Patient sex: F
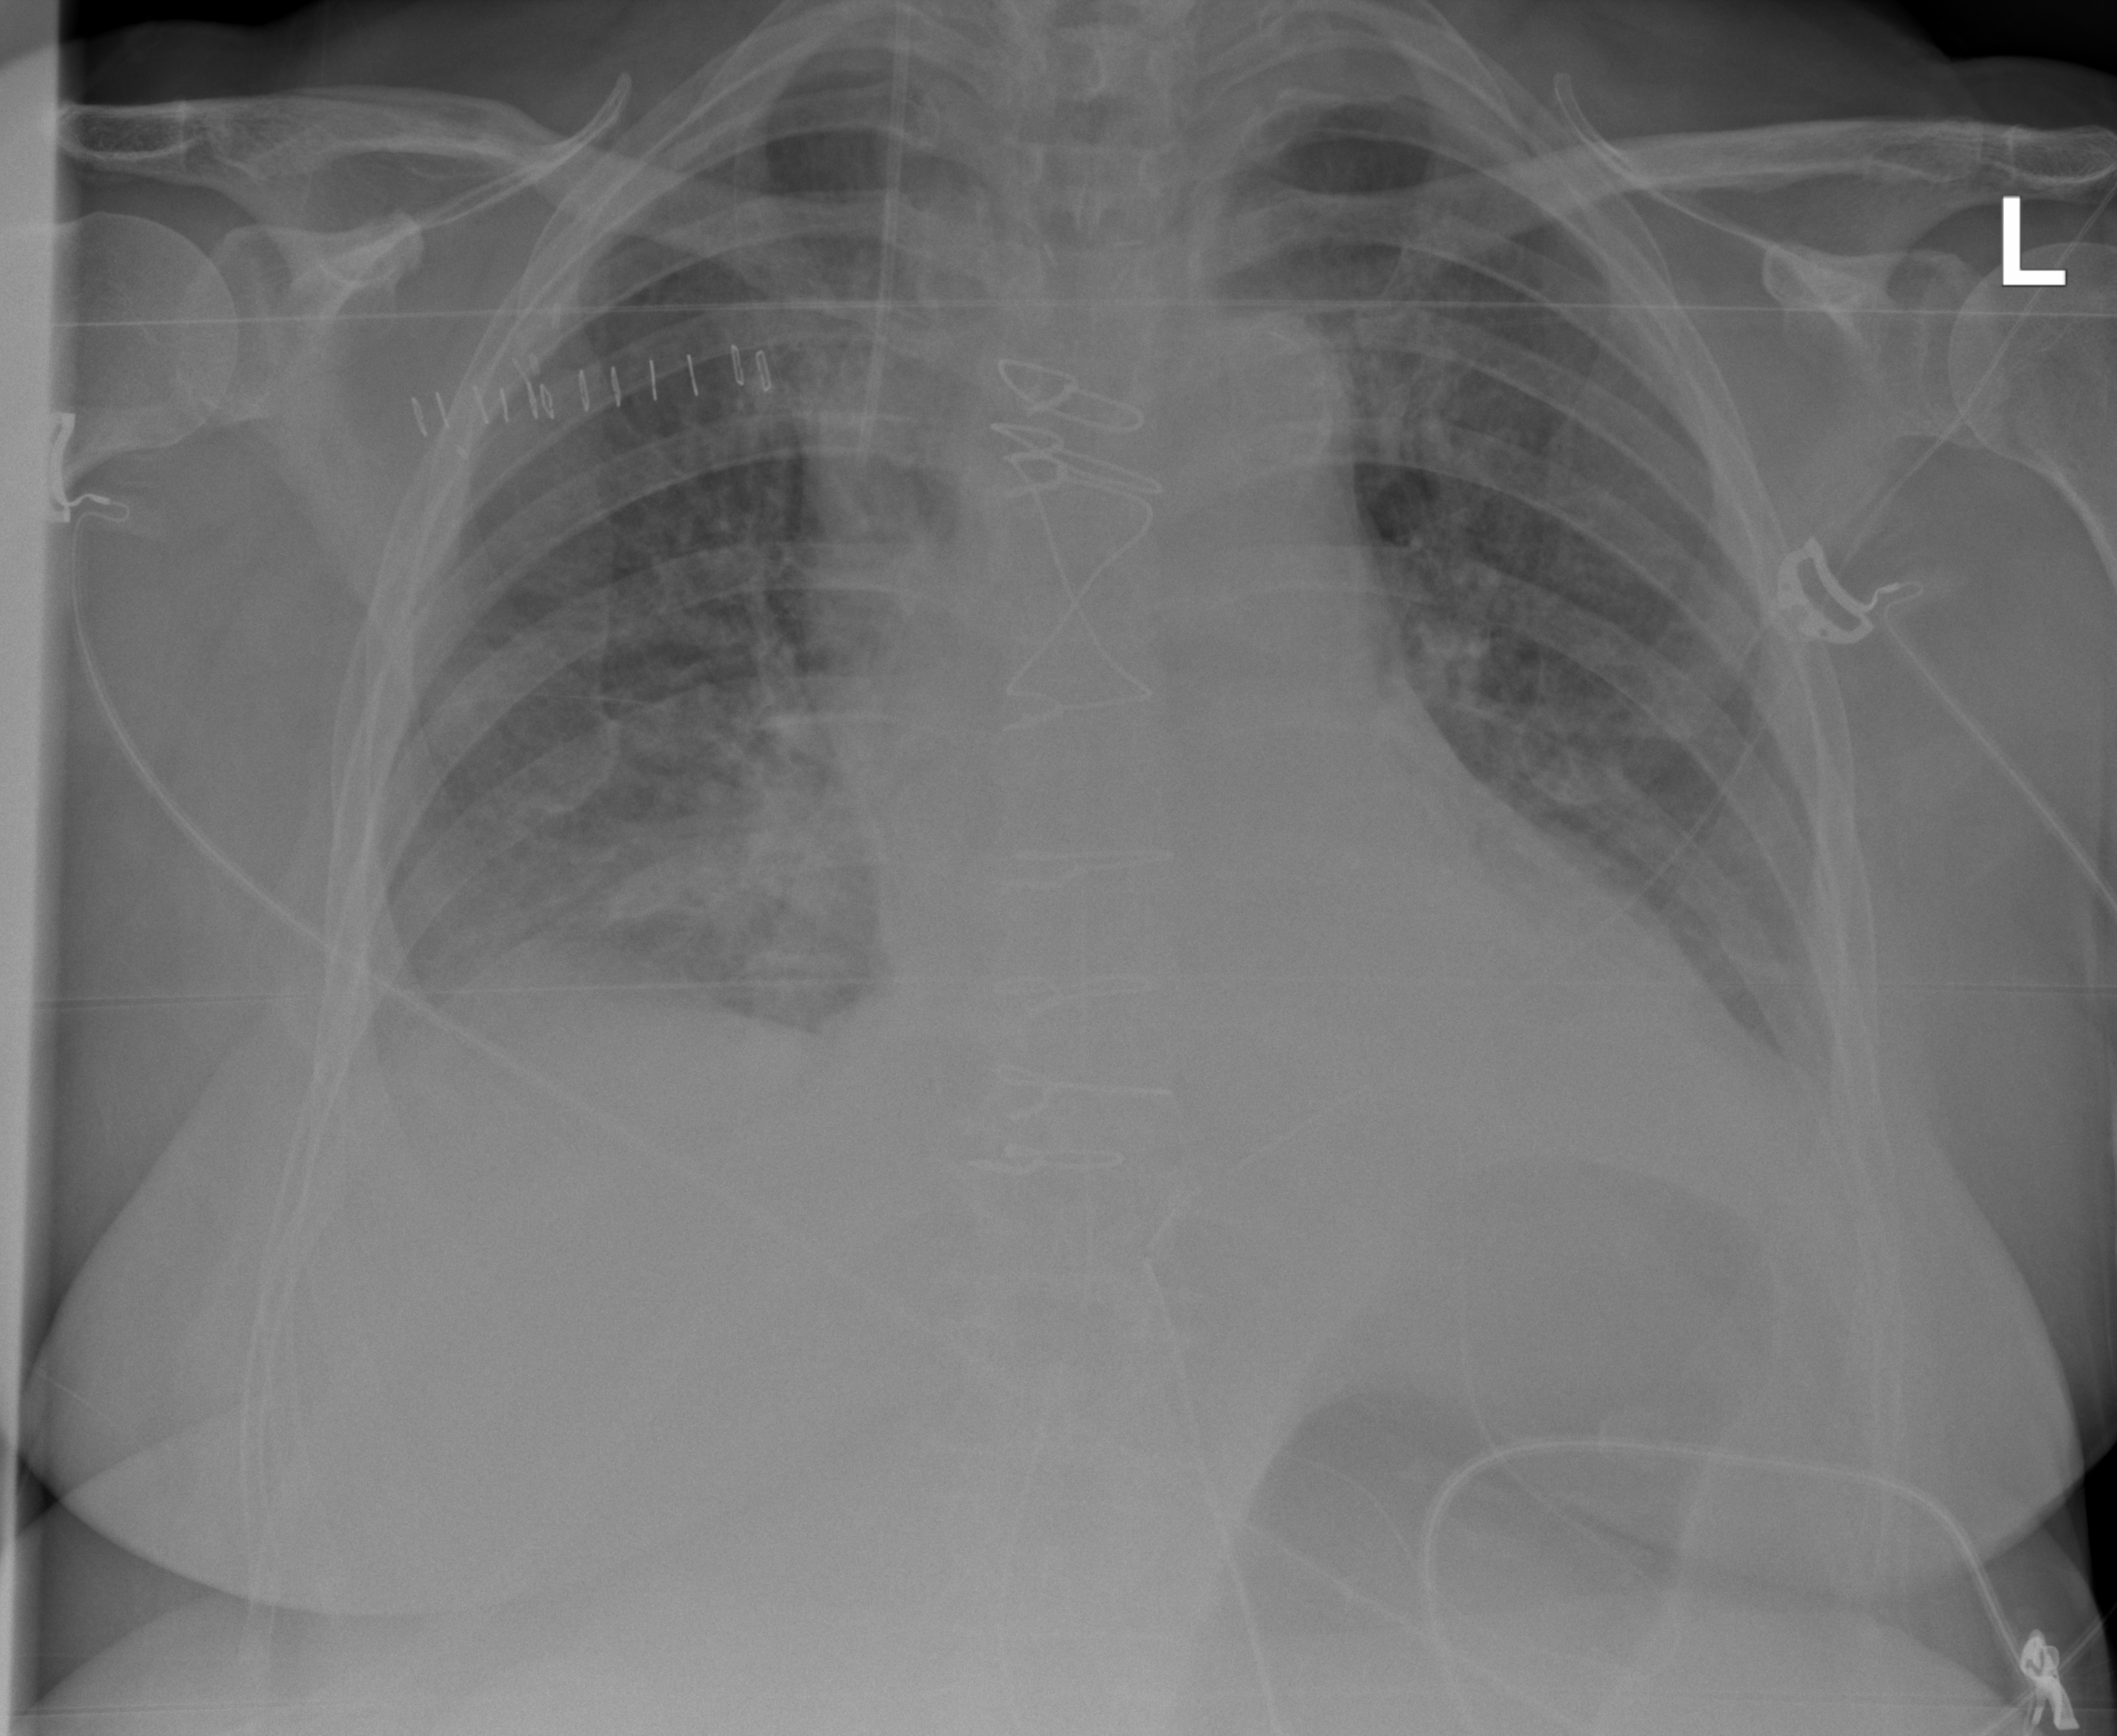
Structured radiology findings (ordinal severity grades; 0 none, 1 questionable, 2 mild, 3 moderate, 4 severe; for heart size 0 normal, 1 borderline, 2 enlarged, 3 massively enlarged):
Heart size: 1
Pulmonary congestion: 2
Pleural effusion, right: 2
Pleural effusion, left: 2
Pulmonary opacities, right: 2
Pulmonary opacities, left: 0
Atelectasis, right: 2
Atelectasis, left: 2